Current action and preconditions to check: path_clear

Your task: For each precondition in the list above, predict whether it will hold at this action.

Consider the current scene as observed from the mobile robot's camera, and analyze the predicted future states of all dynamic agents (e.g., people, animals, vehicles, or any moving entities) within the NEXT SECOND.

IMPORTANT: Only answer "very likely" if you are absolutely certain—based on strong, clear evidence—that a dynamic agent will violate the precondition in the predicted future state. Do NOT answer "very likely" for unlikely, ambiguous, or low-probability risks.

Ask yourself for each precondition: Is there a high probability, with clear and convincing evidence, that the predicted future states of any dynamic agent will interfere with the predicted future state of the currently executing action within the NEXT SECOND, causing that precondition to fail?

Assess the risk level based on these predictions. Use "likely" or "very likely" if motions create a clear risk of interference.

Use "neutral" or "improbable" if agents are nearby but their predicted paths are clearly diverging or non-conflicting.

Failure Risk Categories: "very improbable", "improbable", "neutral", "likely", "very likely"

Answer Format: Output ONLY the probability_of_failure value from these categories: "very improbable", "improbable", "neutral", "likely", "very likely"

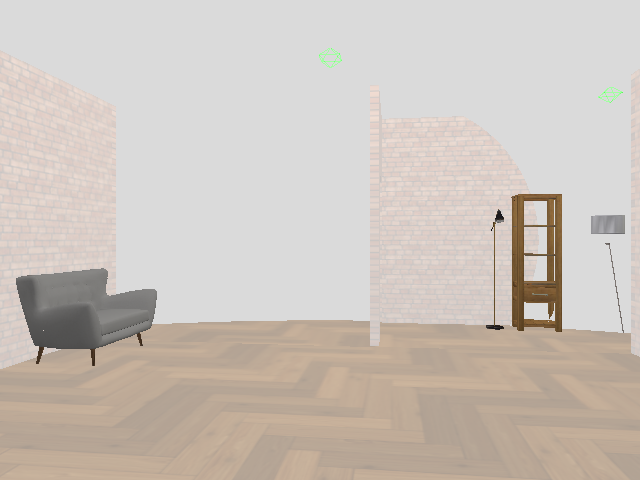

Answer: very improbable